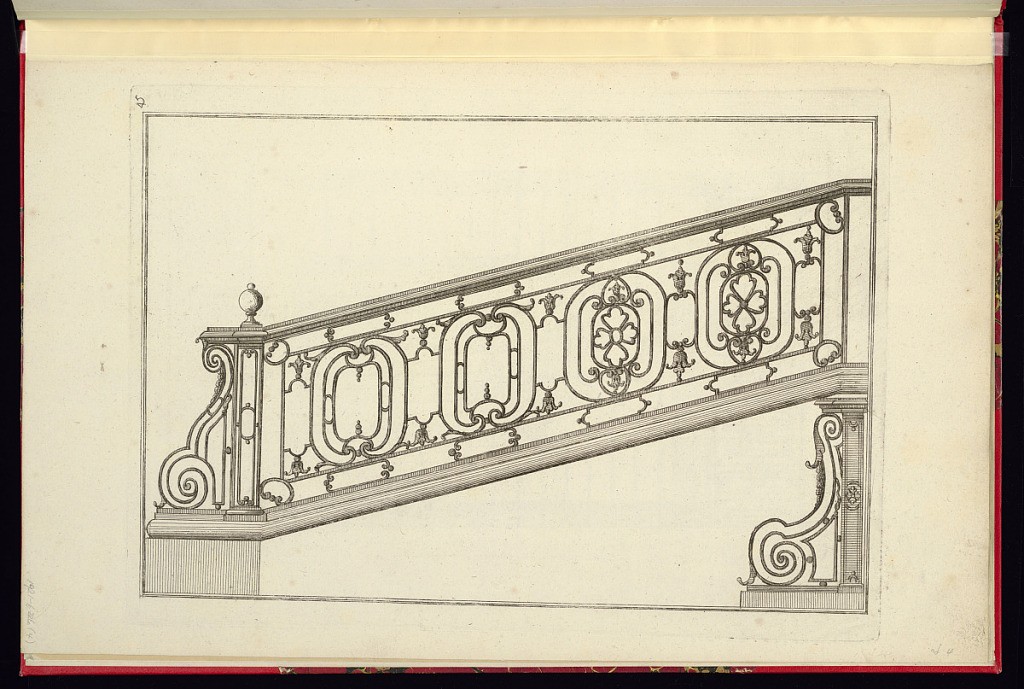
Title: Staircase and Iron Balustrade Design
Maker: Moreau, French, active 18th century
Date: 1761-1762
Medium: Engraving on laid paper
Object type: Print
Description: Side view of a staircase and pierced ballaustrade design. The plate is not signed.